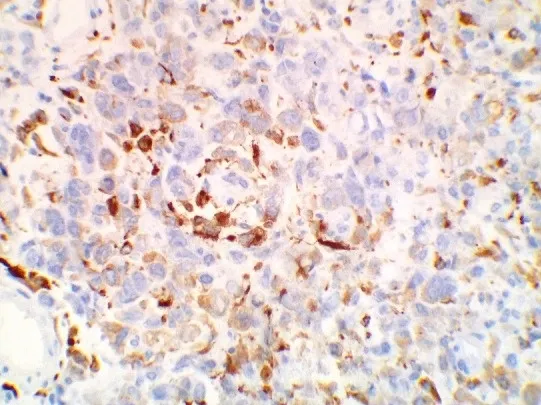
Focal cytoplasmique staining of tumoral cells with cytokeratin AE1/AE3, [HEx40].
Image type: pathology (immunostaining)